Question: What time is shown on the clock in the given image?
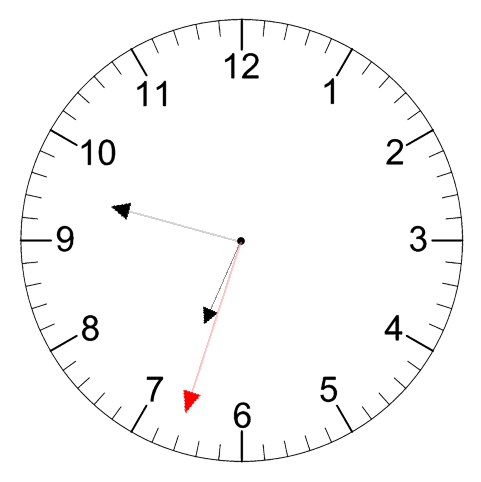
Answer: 06:47:33